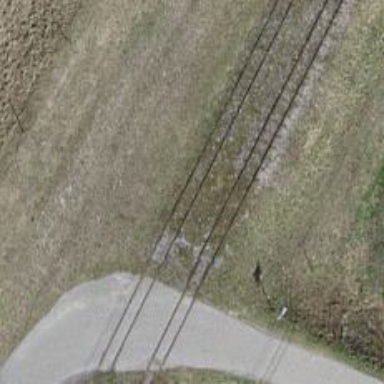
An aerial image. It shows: Swing gate.